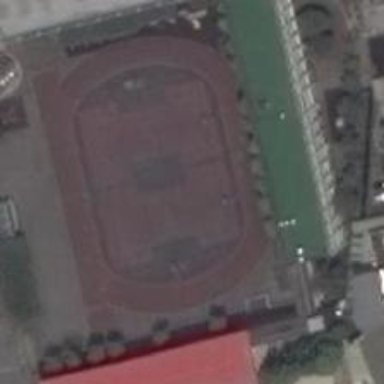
A red building and greenbelt surround the field .